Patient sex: M
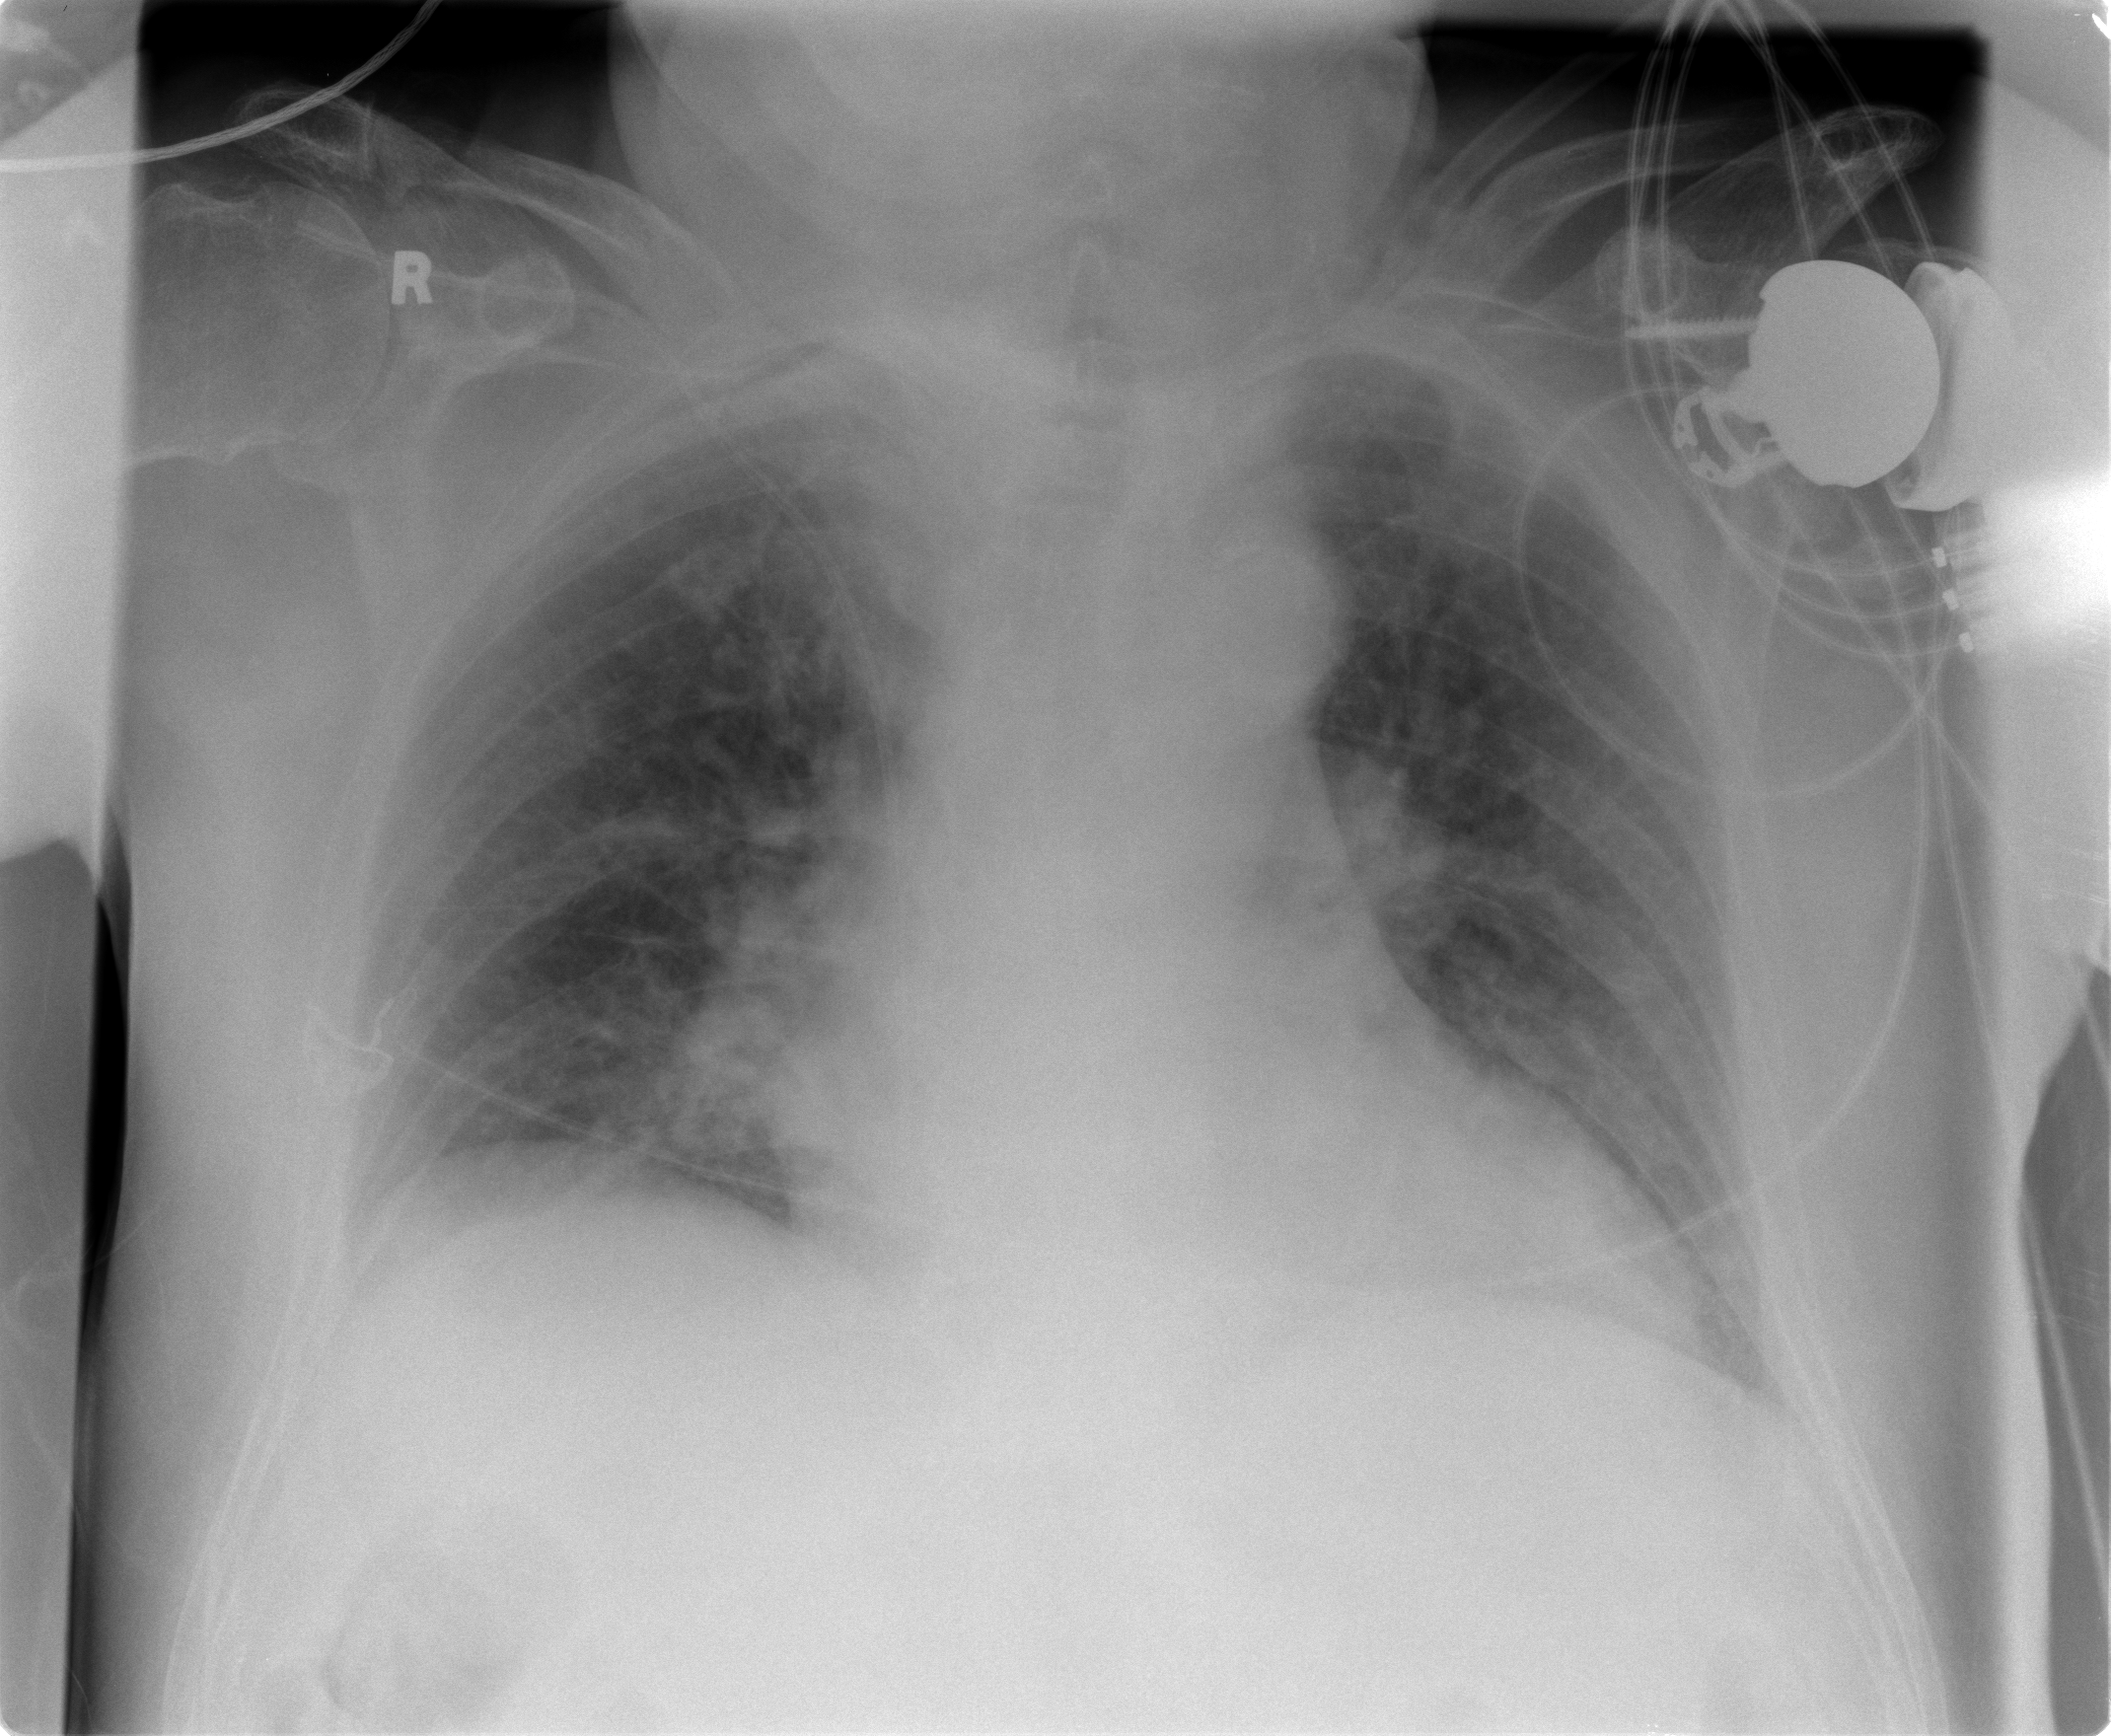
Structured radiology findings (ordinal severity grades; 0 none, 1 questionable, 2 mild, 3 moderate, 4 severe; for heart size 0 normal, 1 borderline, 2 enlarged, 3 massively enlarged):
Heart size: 2
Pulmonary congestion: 0
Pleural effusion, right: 0
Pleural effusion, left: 0
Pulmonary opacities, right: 0
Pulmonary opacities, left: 0
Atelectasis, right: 1
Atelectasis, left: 0